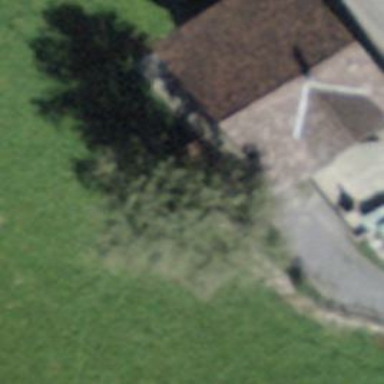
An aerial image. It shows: Simple and straightforward house.